Question: I have a bunch of images like this one:

The corresponding data is not available. I need to automatically retrieve about 100 points (regularly x-spaced) on the blue curve. All curves are very similar, so I need at least 1 pixel precision, but sub-pixel would be preferred. The good news is all curves start from 0,0 and end at 1,1, so we may forget about the grid.
Any hint on Python libs that could help or any other approach ? Thanks !
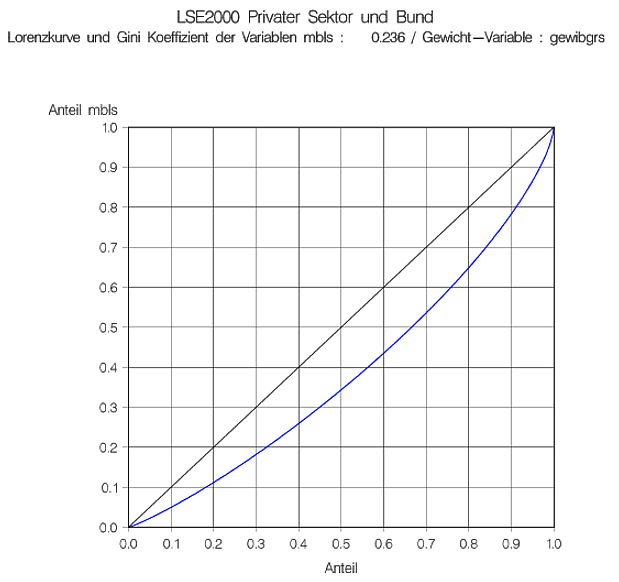
Answer: I saved your image to a file '14154233_input.png'. Then this program
'''
import pylab as plt
import numpy as np
# Read image from disk and filter all grayscale
im = plt.imread("14154233_input.png")[:,:,:3]
im -= im.mean(axis=2).reshape(im.shape[0], im.shape[1], 1).repeat(3,axis=2)
im_maxnorm = im.max(axis=2)
# Find y-position of remaining line
ypos = np.ones((im.shape[1])) * np.nan
for i in range(im_maxnorm.shape[1]):
if im_maxnorm[:,i].max()<0.01:
continue
ypos[i] = np.argmax(im_maxnorm[:,i])
# Pick only values that are set
ys = 1-ypos[np.isfinite(ypos)]
# Normalize to 0,1
ys -= ys.min()
ys /= ys.max()
# Create x values
xs = np.linspace(0,1,ys.shape[0])
# Create plot of both
# read and filtered image and
# data extracted
plt.figure(figsize=(4,8))
plt.subplot(211)
plt.imshow(im_maxnorm)
plt.subplot(212, aspect="equal")
plt.plot(xs,ys)
plt.show()
'''
Produces this plot:

You can then do with 'xs' and 'ys' whatever you want. Maybe you should put this code in a function that returns xs and ys or so.
One could improve the precision by fitting gaussians on each column or so. If you really need it, tell me.